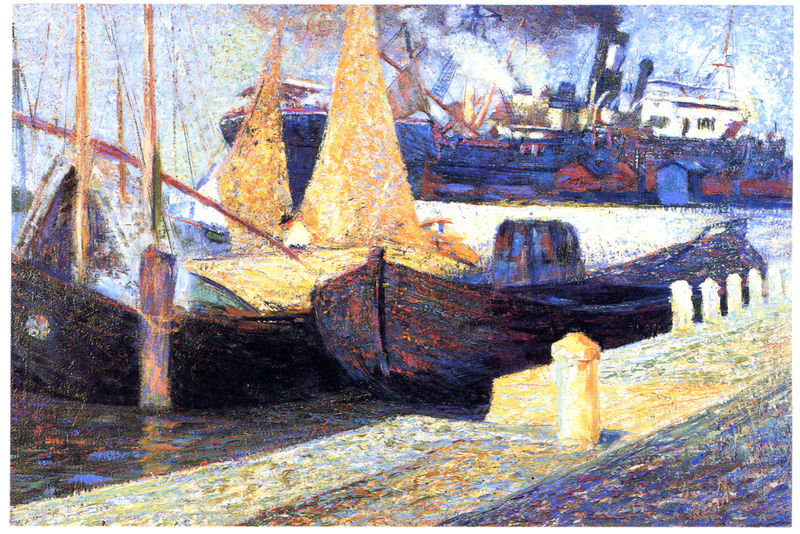
Titel: Barche al sole
Künstler: Umberto Boccioni
Institution: Privatbesitz
Schlagwörter: blau, feuer, gemälde, himmel, mann, meer, schatten, wasser, weiß, wolken, fluss, gelb, himmerl, impressionismus, landschaft, see, ufer, frankreich, grau, hell, holz, hut, licht, orange, pastell, renoir, schwarz, haus, rot, malerei, leinen, stein, öl, spiegelung, hütte, qualm, rauch, sonne, rosa, boot, boote, kahn, kamin, kamine, schornstein, schiff, schiffe, segel, segelboot, segelschiffe, strand, wellen, liegen, fassade, fischer, mast, pointilismus, segelschiff, mauer, schornsteine, lila, violett, bug, hafen, kai, kaimauer, masten, flus, abfahrt, dampf, dampfer, dampfschiff, katastrophe, pier, seile, steeg, steg, tau, impressionistisch, monet, balken, menschenleer, anlegen, bucht, leuchten, segelboote, taue, ozean, pfosten, punkte, stangen, gehsteig, fischerboote, mole, pfahl, seil, gefahr, tupfen, fass, picasso, reise, unfall, industrialisierung, rötlich, anfahrt, ankunft, kabine, anlegestelle, bootshäuser, ablegen, stempen, heck, pflock, poller, nachen, schiffsmast, dampfschiffe, kajüte, schifffahrt, dampfboot, angelegt, angebunden, bolzen, nordalpin, anlegesteg, 1890, wasser pier, eschiffe, fehlfarben, anlegeste, schwarzer rauch